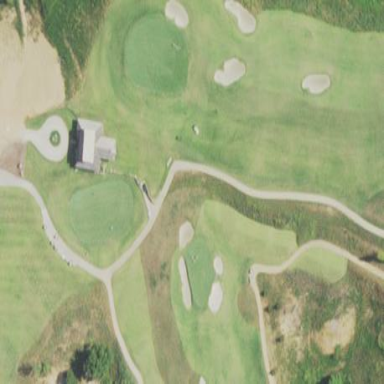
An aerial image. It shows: Golf rough area.